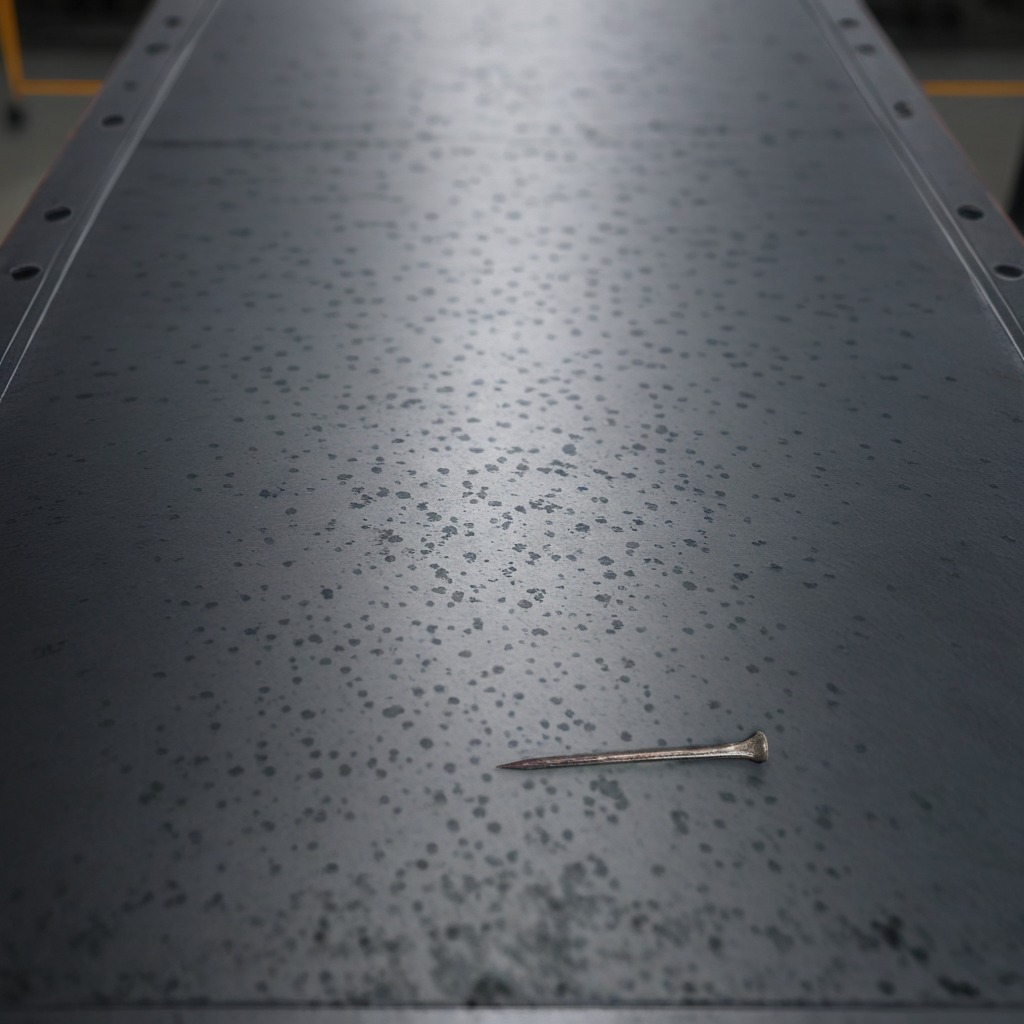
A nail is lying on the cold steel table in a mining workshop.